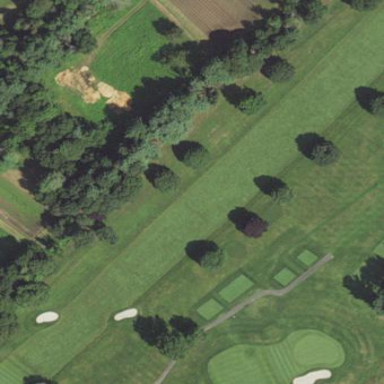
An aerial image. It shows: Golf fairway surrounded by grass.